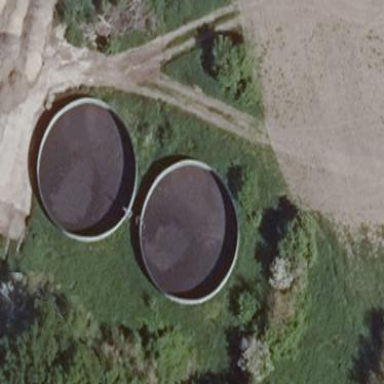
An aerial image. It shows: Slurry tank building.